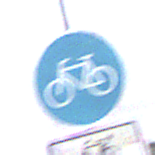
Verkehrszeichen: Radweg
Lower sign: EinspurigeFahrzeugeFrei6
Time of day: Midday
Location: Outdoor (Nature)
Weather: Overcast
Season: NotSpecified
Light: Natural